Question: Using JavaFX 2, I have a basic example of a 'ScrollPane' that contains an 'HBox' of 'Label's. I want to be able to add a 'Label' to the 'HBox', and simultaneously scroll to the right edge of the 'ScrollPane' so that the newly added 'Label' is visible. My current method uses the 'setHvalue()' to set the scroll position and 'getHmax()' to get the maximum scrolling distance allowed.
The problem is that when I set the scroll position using 'getHmax()', it is as if the just-added 'Label' is not computed in the 'ScrollPanel''s scroll width. Is there a way that I can update this inner width before trying 'setHvalue'?
Please see this simple example code which exhibits the issue.
In particular, please notice the 'addChatItem(String item)' method, which contains the logic for scrolling to the edge of the 'ScrollPane'.
'''
import java.util.Timer;
import java.util.TimerTask;
import javafx.application.Application;
import javafx.application.Platform;
import javafx.scene.Scene;
import javafx.scene.control.Label;
import javafx.scene.control.ScrollPane;
import javafx.scene.layout.BorderPane;
import javafx.scene.layout.HBox;
import javafx.scene.layout.StackPane;
import javafx.scene.text.Font;
import javafx.stage.Stage;
public class ScrollPaneTest extends Application {
static int defaultFontSize = 30;
ScrollPaneTest scrollPaneTest = this;
ScrollPane chatBoxScrollPane = new ScrollPane();
HBox chatBox = new HBox();
Chatter chatter = new Chatter();
public static void main(String[] args) {
launch(args);//default
}
@Override
public void stop() throws Exception {
super.stop();
System.exit(0);
}
@Override
public void start(Stage primaryStage) {
BorderPane borderPane = new BorderPane();
StackPane chatBoxStackPane = new StackPane();
chatBoxScrollPane.setContent(chatBox);
//chatBoxScrollPane.setHbarPolicy(ScrollBarPolicy.NEVER);
chatBoxScrollPane.setMaxHeight(50);
chatBoxStackPane.getChildren().add(chatBoxScrollPane);
borderPane.setCenter(chatBoxStackPane);
Scene scene = new Scene(borderPane, 800, 600);
primaryStage.setScene(scene);
primaryStage.setTitle("Scroll Demo");
primaryStage.show();
new Thread("mainGameControlThread") {
public void run() {
chatter.chatLoop(scrollPaneTest);
}
}.start();
}
public void addChatItem(String chatString) {
Label title = new Label(chatString);
title.setFont(new Font("Verdana", defaultFontSize));
chatBox.getChildren().add(title);
chatBoxScrollPane.setHvalue(chatBoxScrollPane.getHmax());
}
class Chatter {
public void chatLoop(final ScrollPaneTest test) {
Timer closingCeremonyTimer = new Timer();
closingCeremonyTimer.schedule(new TimerTask() {
public void run() {
Platform.runLater(new Runnable() {
@Override
public void run() {
test.addChatItem("Hello World. ");
}
});
chatLoop(test);
}
}, (long) (0.5*1000));
}
}
}
'''
Here is an image of issue, notice how the 'ScrollPane' has not scrolled to the right edge.

I've come up with a workaround but it is very far from ideal. My solution is to start a timer which will use 'setHvalue()' after enough time has passed for the 'ScrollPane' to discover the true width of its content. my 'addChatItem()' method now looks like this:
'''
public void addChatItem(String chatString) {
Label title = new Label(chatString);
title.setFont(new Font("Verdana", defaultFontSize));
chatBox.getChildren().add(title);
Timer closingCeremonyTimer = new Timer();
closingCeremonyTimer.schedule(new TimerTask() {
public void run() {
chatBoxScrollPane.setHvalue(chatBoxScrollPane.getHmax());
}
}, (long) 50);
}
'''
Unfortunately, the number 50 in that method needs to be greater than the time that it takes the 'ScrollPane' to update its inner content's width, and that seems to be far from guaranteed.
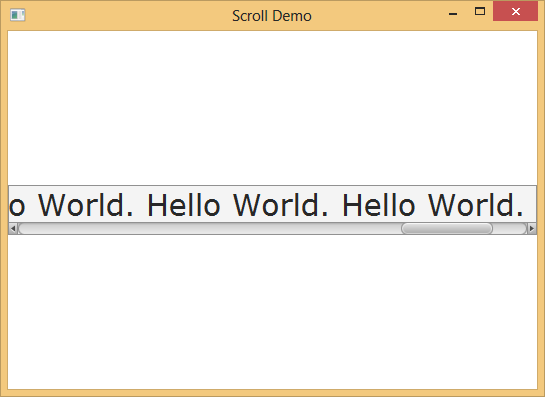
Answer: you can bind to Hbox widthproperty chnages .
'''
//in start method add this code
DoubleProperty wProperty = new SimpleDoubleProperty();
wProperty.bind(chatBox.widthProperty()); // bind to Hbox width chnages
wProperty.addListener(new ChangeListener() {
@Override
public void changed(ObservableValue ov, Object t, Object t1) {
//when ever Hbox width chnages set ScrollPane Hvalue
chatBoxScrollPane.setHvalue(chatBoxScrollPane.getHmax());
}
}) ;
'''
and
'''
// remove below line from your addChatItem() method
chatBoxScrollPane.setHvalue(chatBoxScrollPane.getHmax());
'''
Result :yes added numbering for fun ;)